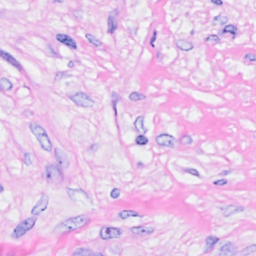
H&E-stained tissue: Breast